Question: I am getting error that i am not able to fix
i have field where only numbers are allowed and maximum of 10 digits can be entered
here is code for checking digits
'''
char ch = e.KeyChar;
if (!Char.IsDigit(ch) && ch != 8 && ch != 46)
{
e.Handled = true;
}
'''
but when try to execute the i am getting this error popup message

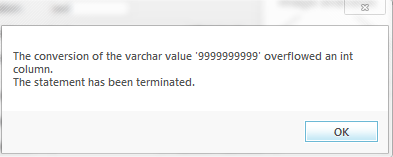
Answer: Your issue has probably nothing to do with WPF.
As you are probably using MS SQL, you may want to take a look at <URL>.
It says that maximal possible value for integer(int, int32) column is 2,147,483,647, while your value is <PHONE>, that is far greater than 2 billions.
You should change the datatype for the column to 'bigint'.
Also, if your data entities(queries) are created manually, then you should use in C# program <URL> type corresponding to the SQL 'bigint' type.
While it is possible to handle the data validation in the code-behind event handling, the intricacies of WPF and overall drawbacks of such approach can lead to many problems, so I'd recommended you to move your validation code to the viewmodel classes and use some of the standard <URL>.